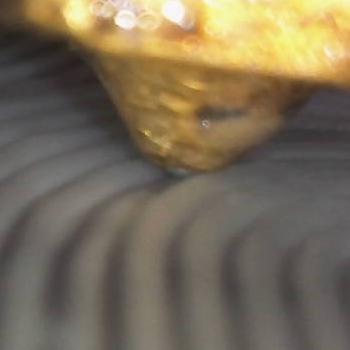
Flow rate: 127%